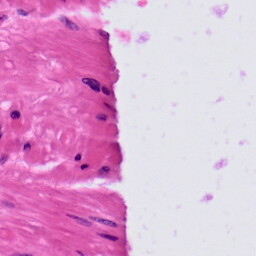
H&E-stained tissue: Prostate